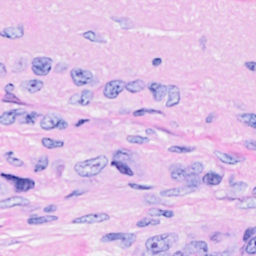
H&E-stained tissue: Breast